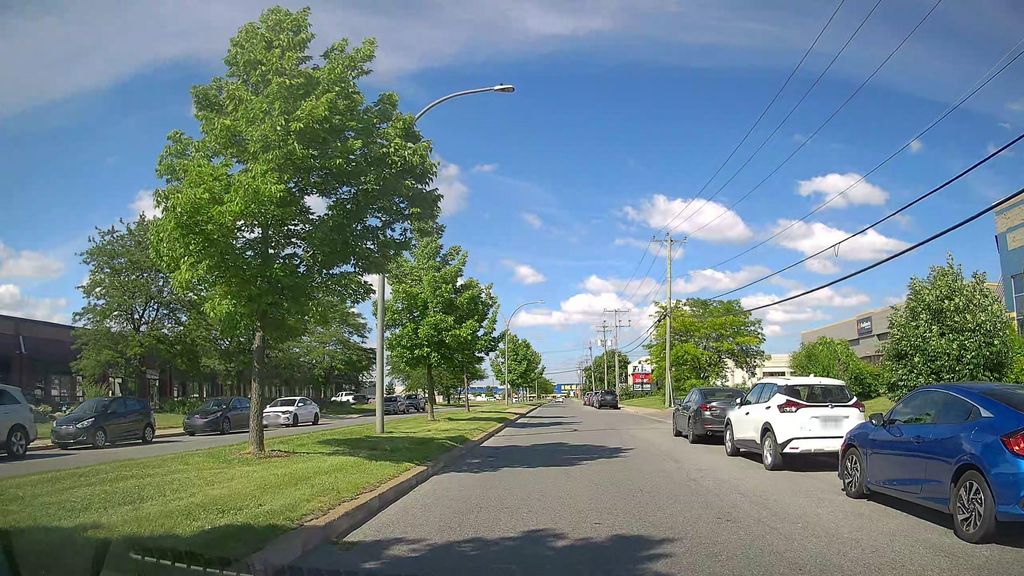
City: montreal